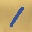
Label: 1